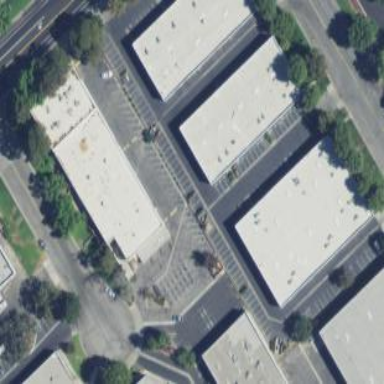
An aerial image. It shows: Warehouse building.